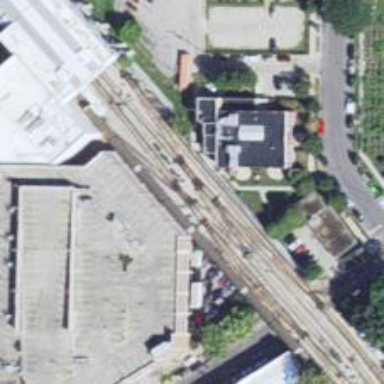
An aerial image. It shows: Railway crossover.